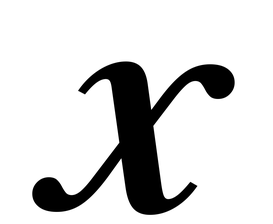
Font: LibreCaslonText-Italic_SemiBold_Italic